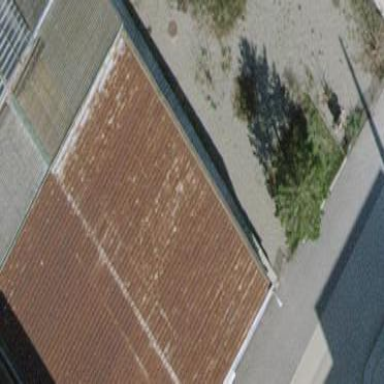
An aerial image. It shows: View of roof of building.